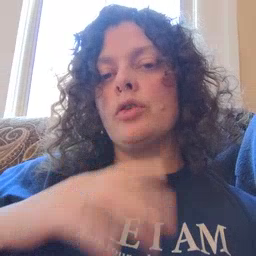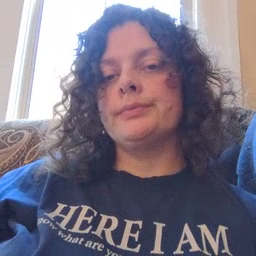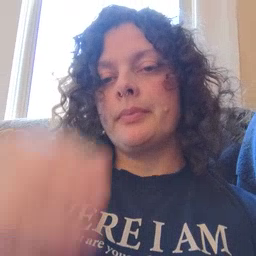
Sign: talk